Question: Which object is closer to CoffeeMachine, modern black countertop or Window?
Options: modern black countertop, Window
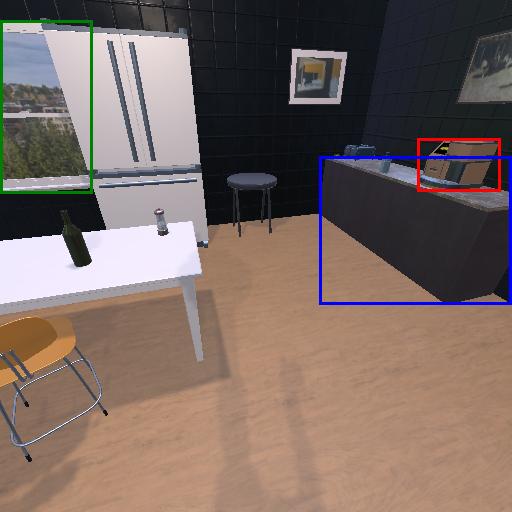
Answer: modern black countertop